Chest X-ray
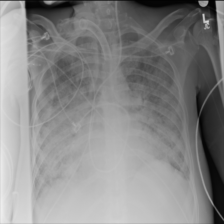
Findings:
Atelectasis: negative
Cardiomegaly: negative
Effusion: negative
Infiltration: negative
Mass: negative
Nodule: negative
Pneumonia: negative
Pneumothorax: negative
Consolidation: negative
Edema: negative
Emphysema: negative
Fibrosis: negative
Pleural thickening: negative
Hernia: negative